Question: I use parse.com with their expressjs framework.
I have this html form which calls my /login url with post but for some reason it gets redirected(with status code 301) to a get request to that url.
This is my html form
'''
<html>
<head></head>
<body>
<form method="post" action="/login">
<label>Username</label>
<input name="username"></input>
<label>Password</label>
<input name="password" type="password"></input>
<input class="button" type="submit" value="Log In">
</form>
</body>
'''
To make the question more clear i use express js with parse.com and here are the two routing defined
'''
app.get('/login', function(req, res) {
res.send('get is called');
});
app.post('/login', function(req, res) {
res.send('post is called');
});
'''
Now no matter what i provide in my form method i always get "get is called" in the browser on submitting the button.
I also tried to debug what is happening in by the developer console and this is what i get

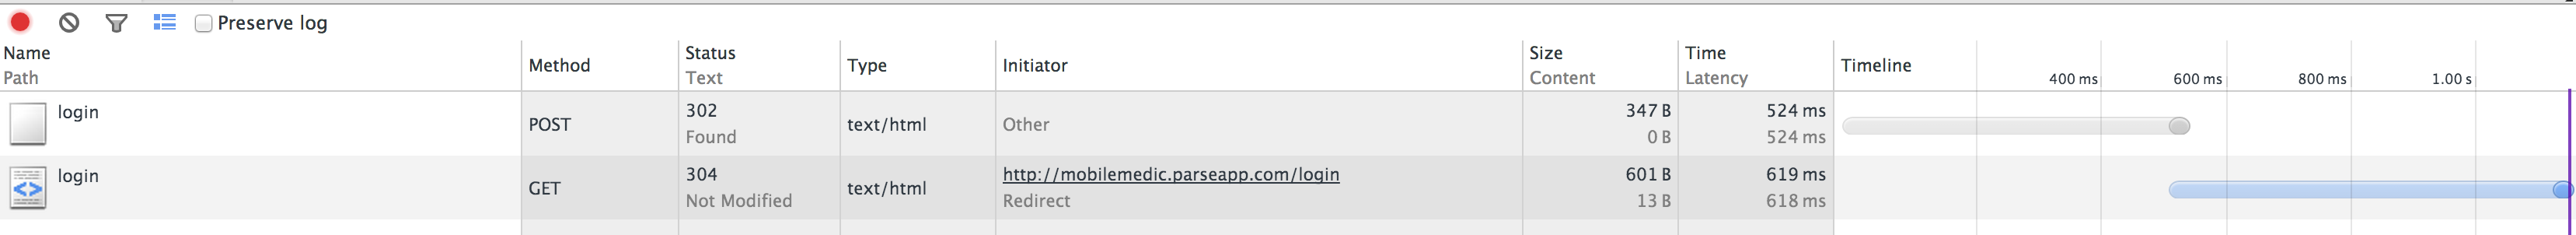
Answer: I think you are using ejs template try adding all the attributes in your form as without double quotes, something like this and try
'''
<html>
<head></head>
<body>
<form method=post action=/login>
<label>Username</label>
<input name="username"></input>
<label>Password</label>
<input name="password" type="password"></input>
<input class="button" type="submit" value="Log In">
</form>
</body>
</html>
'''
I checked in the console and the form attributes when double quotes were added was something of this sort
'''
<form action=""/login"" method=""POST"">
'''
so by default the form was getting submitted as a GET request instead of a POST. I am still not sure why this is happening, just started learning express, will add more details when I get them.